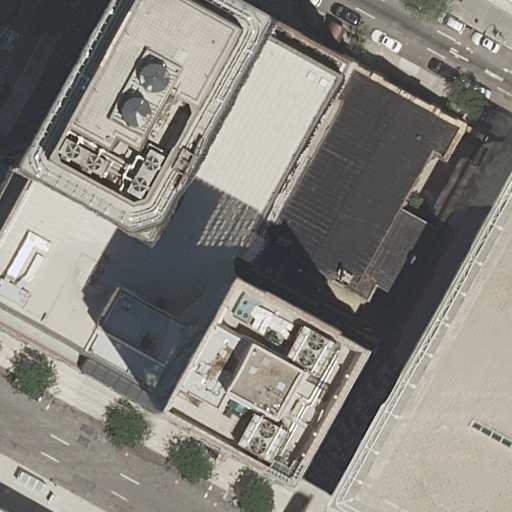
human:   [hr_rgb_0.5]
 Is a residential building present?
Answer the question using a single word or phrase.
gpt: yes

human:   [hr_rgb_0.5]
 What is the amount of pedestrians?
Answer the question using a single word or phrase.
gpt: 1

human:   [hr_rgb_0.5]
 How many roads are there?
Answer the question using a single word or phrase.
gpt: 3

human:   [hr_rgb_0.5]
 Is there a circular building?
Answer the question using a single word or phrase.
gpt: no

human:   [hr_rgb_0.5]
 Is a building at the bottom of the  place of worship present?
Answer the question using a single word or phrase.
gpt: yes

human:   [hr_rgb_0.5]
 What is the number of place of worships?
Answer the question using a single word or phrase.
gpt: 1

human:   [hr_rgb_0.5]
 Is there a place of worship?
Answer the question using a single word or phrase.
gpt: yes

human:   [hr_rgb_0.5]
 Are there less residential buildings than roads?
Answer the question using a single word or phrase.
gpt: no

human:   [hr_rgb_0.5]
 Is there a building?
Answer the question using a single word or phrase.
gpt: yes

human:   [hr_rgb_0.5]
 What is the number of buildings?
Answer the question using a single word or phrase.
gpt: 7

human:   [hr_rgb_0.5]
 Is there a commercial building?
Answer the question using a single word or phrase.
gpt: no

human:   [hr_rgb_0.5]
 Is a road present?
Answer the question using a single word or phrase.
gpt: yes

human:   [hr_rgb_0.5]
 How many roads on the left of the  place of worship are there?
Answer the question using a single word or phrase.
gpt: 1

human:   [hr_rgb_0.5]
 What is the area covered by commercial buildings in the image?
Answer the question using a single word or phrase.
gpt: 0m2

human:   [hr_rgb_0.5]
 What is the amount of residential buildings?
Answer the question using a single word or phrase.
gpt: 7

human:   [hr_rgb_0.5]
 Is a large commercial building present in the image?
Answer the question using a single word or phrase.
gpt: no

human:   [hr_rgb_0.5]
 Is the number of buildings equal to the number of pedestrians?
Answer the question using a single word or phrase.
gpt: no

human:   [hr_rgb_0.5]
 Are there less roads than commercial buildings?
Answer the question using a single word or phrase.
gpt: no

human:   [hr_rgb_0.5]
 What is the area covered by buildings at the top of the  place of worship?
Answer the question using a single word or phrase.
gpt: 6m2

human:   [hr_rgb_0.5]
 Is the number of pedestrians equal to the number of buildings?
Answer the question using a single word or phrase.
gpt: no

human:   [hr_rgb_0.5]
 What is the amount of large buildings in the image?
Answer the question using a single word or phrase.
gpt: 4

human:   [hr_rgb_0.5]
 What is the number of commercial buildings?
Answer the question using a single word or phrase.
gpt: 0

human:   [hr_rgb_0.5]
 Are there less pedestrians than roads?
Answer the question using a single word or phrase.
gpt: yes

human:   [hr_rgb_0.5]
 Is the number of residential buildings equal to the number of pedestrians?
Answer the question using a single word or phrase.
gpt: no

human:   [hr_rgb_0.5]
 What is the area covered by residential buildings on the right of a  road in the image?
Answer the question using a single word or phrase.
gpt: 2517m2

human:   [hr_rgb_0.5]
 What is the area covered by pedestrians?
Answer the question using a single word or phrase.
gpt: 710m2

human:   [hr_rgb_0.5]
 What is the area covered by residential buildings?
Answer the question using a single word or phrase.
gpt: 9751m2

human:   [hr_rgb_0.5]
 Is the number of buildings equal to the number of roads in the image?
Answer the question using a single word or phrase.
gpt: no

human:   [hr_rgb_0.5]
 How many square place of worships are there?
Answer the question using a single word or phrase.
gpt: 0

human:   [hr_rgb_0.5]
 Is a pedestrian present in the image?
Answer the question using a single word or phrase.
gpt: yes

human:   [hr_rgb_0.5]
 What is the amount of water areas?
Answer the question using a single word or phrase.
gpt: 0

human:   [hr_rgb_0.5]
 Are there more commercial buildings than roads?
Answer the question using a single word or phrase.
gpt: no

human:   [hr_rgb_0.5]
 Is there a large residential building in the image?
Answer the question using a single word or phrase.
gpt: yes

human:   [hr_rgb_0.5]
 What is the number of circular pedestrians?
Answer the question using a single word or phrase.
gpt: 0

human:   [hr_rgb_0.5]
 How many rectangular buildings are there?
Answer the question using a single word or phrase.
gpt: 3

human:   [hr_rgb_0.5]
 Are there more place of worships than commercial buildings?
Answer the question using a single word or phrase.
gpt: yes

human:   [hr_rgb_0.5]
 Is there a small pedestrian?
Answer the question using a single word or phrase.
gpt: no

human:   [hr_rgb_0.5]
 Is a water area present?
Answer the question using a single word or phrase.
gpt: no

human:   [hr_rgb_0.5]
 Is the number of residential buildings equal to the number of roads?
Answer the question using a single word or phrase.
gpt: no

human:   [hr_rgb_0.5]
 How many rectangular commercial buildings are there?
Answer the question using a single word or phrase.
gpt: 0

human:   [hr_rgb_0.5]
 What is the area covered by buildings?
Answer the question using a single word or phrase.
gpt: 9751m2

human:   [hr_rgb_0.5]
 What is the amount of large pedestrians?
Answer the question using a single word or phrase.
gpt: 1

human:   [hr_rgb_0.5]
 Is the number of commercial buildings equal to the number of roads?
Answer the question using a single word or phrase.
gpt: no

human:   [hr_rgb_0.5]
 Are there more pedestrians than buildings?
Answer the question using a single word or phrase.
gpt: no

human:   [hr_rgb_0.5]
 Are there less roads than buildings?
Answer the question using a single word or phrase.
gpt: yes

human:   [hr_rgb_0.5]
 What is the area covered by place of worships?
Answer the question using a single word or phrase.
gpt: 980m2

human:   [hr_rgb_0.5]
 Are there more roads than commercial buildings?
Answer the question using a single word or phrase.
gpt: yes

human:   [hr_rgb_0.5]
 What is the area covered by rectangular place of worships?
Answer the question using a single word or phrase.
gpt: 0m2

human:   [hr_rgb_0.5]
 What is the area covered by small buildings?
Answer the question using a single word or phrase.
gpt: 14m2

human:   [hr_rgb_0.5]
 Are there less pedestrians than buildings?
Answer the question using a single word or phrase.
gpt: yes

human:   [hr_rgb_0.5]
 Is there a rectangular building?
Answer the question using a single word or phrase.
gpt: yes

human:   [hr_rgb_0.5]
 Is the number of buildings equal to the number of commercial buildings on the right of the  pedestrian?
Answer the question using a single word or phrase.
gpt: no

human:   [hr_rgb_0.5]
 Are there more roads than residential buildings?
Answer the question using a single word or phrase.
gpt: no

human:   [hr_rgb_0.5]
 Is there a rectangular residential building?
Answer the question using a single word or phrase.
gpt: yes

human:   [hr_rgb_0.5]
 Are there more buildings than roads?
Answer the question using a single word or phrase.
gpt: yes

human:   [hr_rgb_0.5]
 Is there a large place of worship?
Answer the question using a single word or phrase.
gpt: yes

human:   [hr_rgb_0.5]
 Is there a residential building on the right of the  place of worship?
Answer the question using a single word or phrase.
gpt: yes

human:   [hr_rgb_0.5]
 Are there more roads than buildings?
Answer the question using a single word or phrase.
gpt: no

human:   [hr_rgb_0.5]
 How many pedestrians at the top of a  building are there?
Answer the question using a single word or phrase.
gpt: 0

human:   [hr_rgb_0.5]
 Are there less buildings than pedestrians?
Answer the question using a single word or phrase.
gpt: no

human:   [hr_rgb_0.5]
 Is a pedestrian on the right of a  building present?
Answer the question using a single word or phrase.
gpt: no

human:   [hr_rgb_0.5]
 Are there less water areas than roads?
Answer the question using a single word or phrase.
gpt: yes

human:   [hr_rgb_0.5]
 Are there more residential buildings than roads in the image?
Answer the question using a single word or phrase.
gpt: yes

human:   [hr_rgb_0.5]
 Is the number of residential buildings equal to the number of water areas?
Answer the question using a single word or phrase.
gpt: no